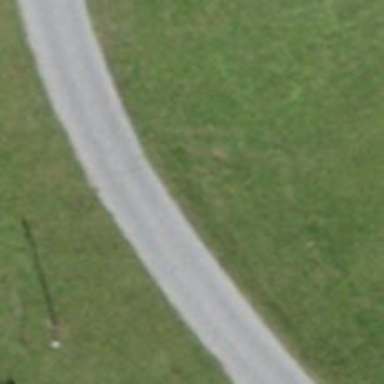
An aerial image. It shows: Unclassified road leading to hillclimbing raceway.